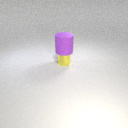
small yellow metal cylinder below large purple rubber cylinder